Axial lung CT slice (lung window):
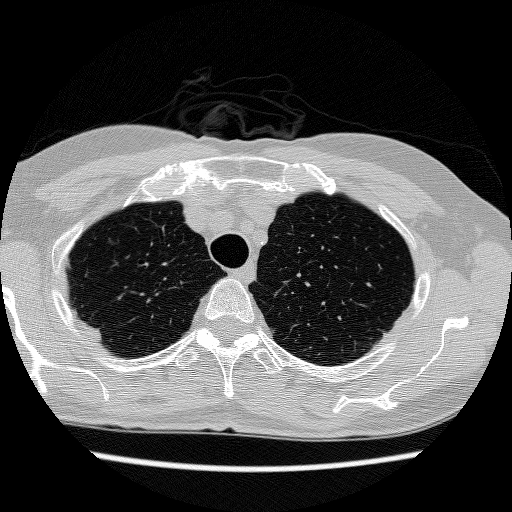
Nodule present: no